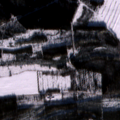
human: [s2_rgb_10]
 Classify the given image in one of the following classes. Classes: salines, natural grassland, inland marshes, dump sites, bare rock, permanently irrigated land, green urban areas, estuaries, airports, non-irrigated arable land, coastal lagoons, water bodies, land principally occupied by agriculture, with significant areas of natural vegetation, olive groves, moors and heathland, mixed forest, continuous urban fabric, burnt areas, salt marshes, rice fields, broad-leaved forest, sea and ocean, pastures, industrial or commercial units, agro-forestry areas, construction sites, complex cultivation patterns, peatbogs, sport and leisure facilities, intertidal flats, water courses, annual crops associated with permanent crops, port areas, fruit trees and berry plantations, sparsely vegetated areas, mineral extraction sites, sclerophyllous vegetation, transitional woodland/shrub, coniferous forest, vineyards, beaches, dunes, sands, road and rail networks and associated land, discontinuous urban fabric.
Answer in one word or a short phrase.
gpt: coniferous forest, mixed forest, transitional woodland/shrub